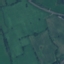
Label: Pasture